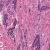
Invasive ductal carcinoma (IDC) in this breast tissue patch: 1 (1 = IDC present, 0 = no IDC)